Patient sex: F
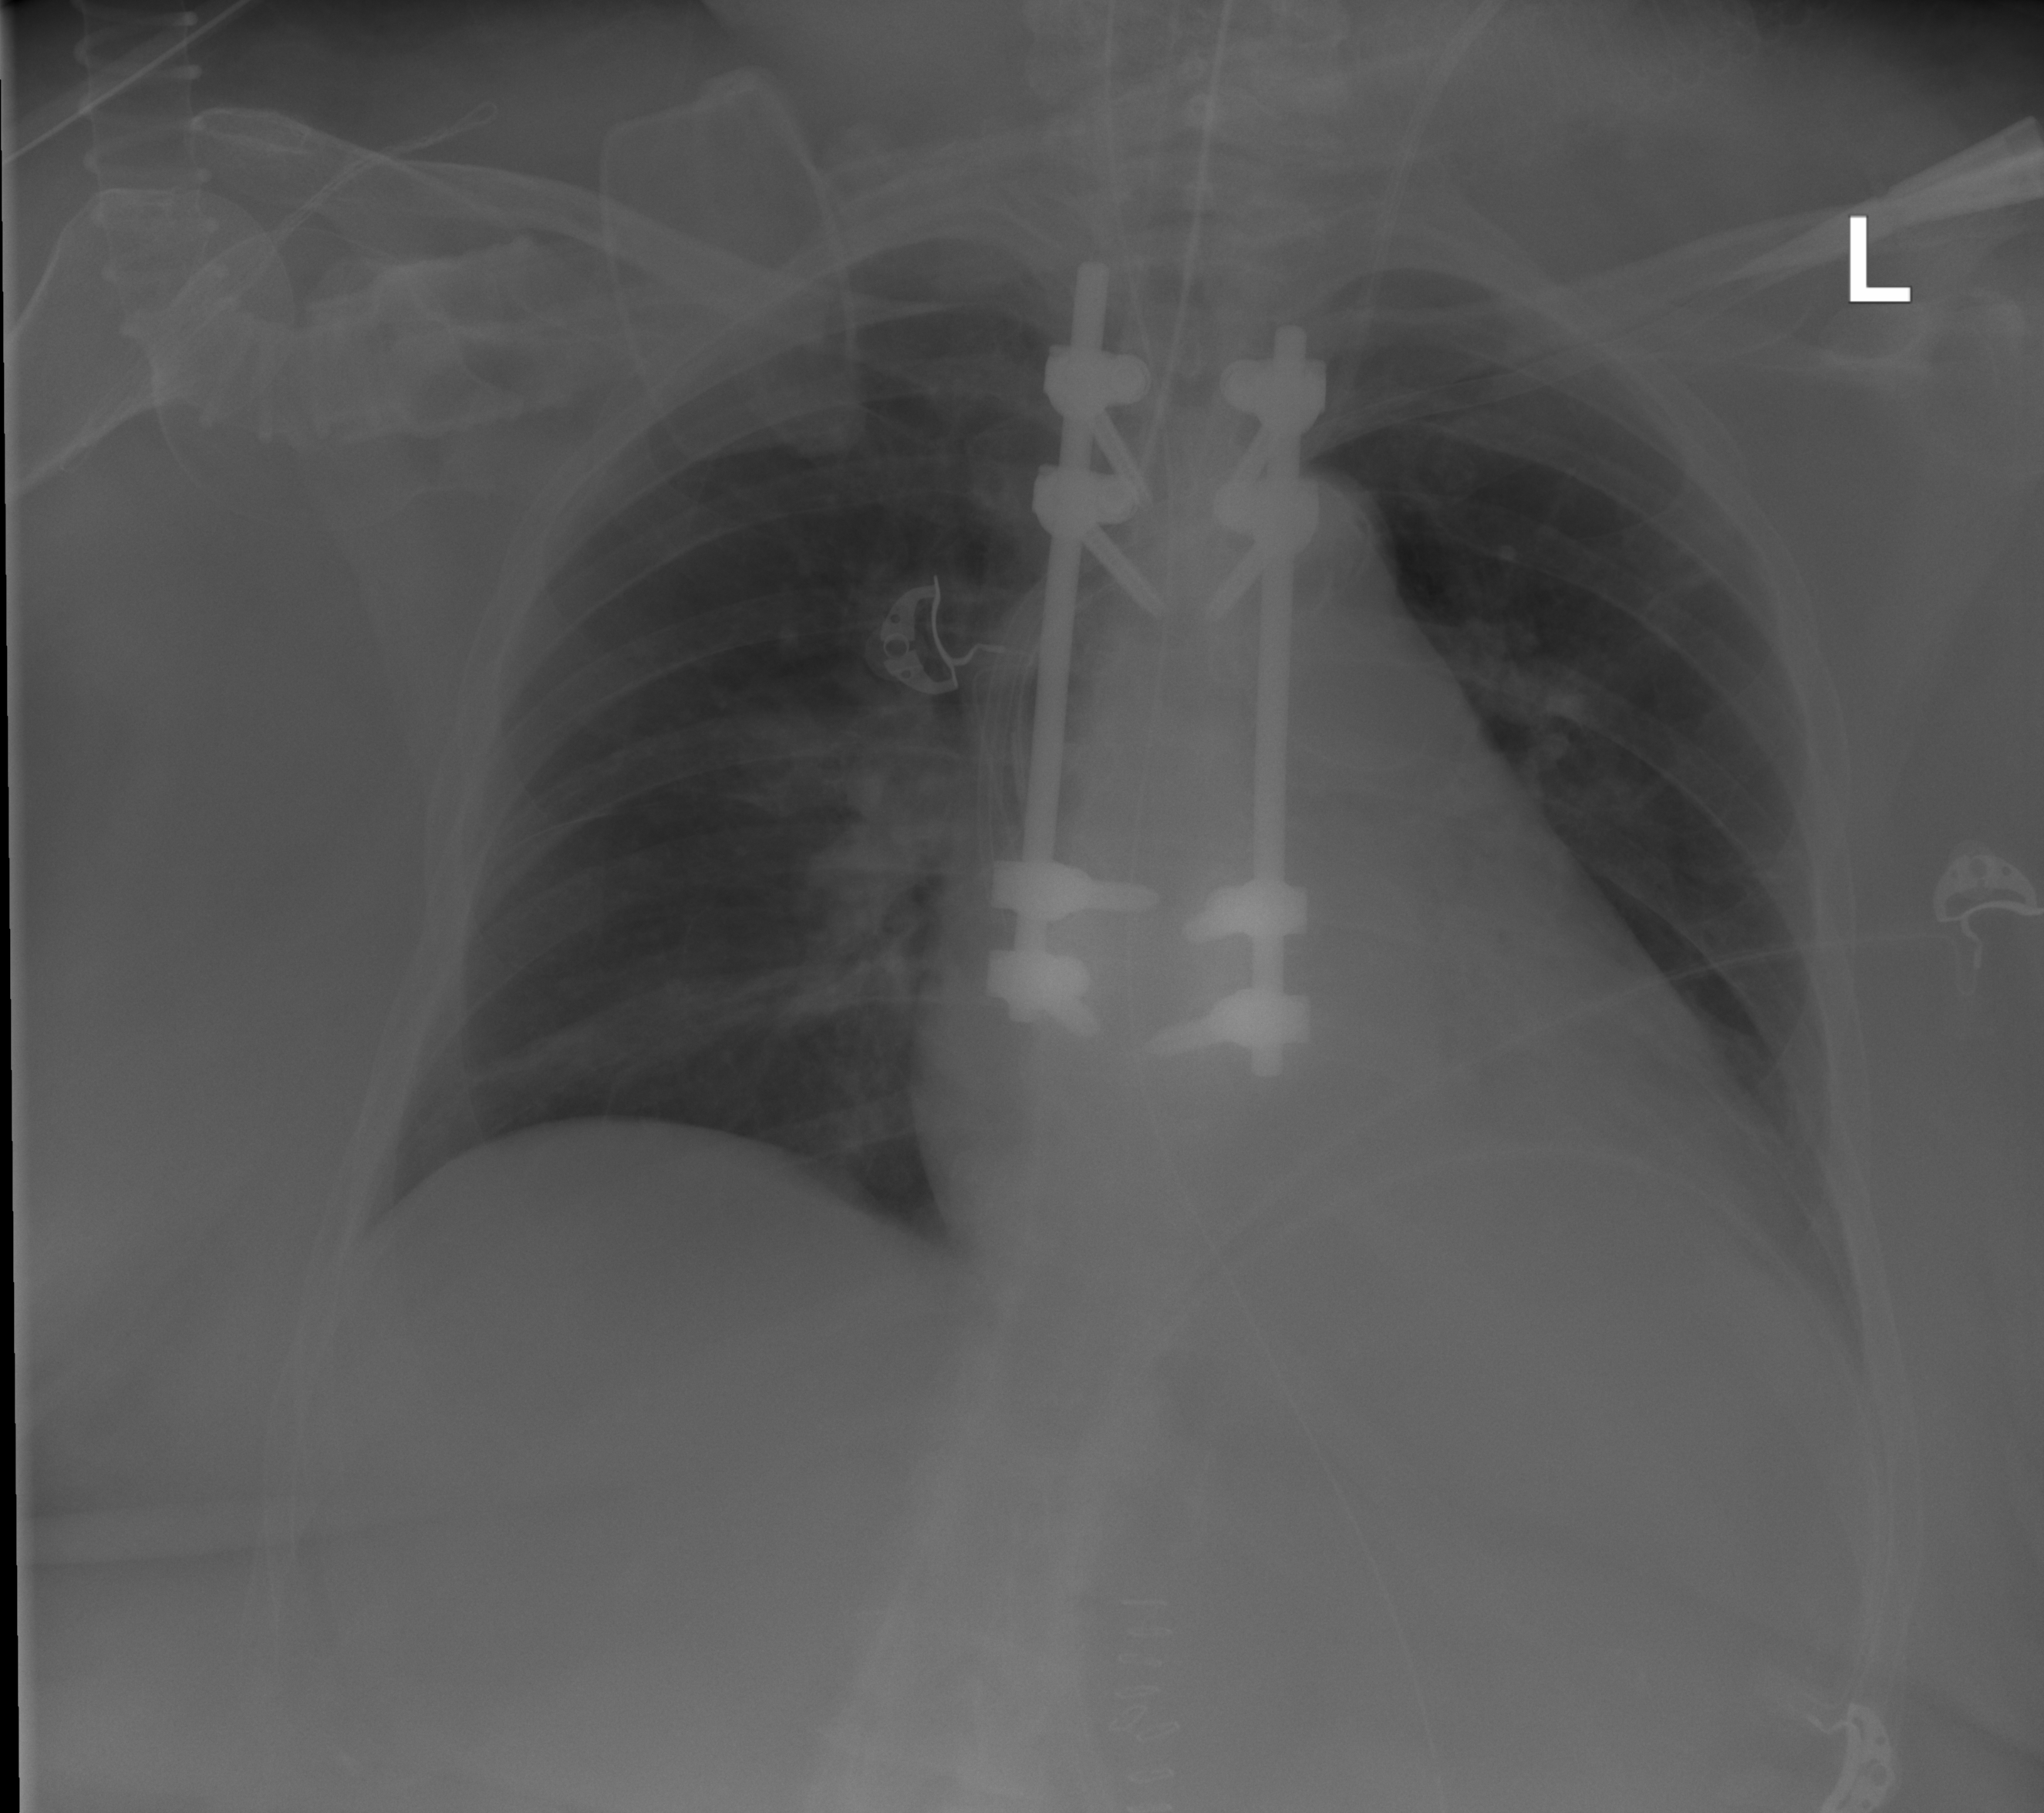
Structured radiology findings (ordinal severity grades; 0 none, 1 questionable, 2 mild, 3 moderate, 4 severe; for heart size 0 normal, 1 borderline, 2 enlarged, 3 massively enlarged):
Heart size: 2
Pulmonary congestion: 0
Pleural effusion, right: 0
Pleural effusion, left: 0
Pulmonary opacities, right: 0
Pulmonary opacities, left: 0
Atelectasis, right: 2
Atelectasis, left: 0